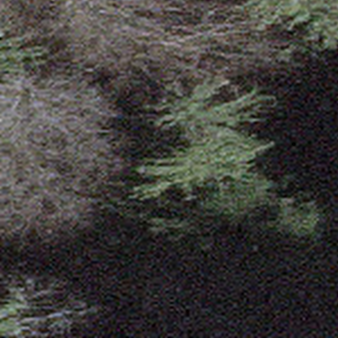
Label: other